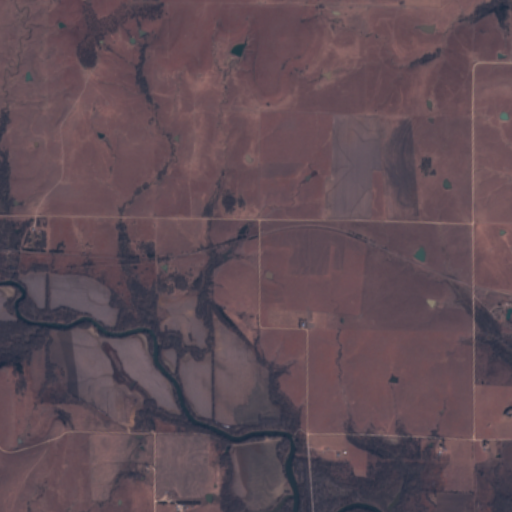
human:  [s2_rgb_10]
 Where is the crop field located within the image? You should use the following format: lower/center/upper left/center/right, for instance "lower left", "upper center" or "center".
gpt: The crop field is located in the upper right of the image.
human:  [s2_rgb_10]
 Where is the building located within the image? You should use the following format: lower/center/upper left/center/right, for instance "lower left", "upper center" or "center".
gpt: The building is located in the center left of the image.
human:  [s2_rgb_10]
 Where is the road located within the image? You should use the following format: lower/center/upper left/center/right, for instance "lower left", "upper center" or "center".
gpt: There is no road in the image.